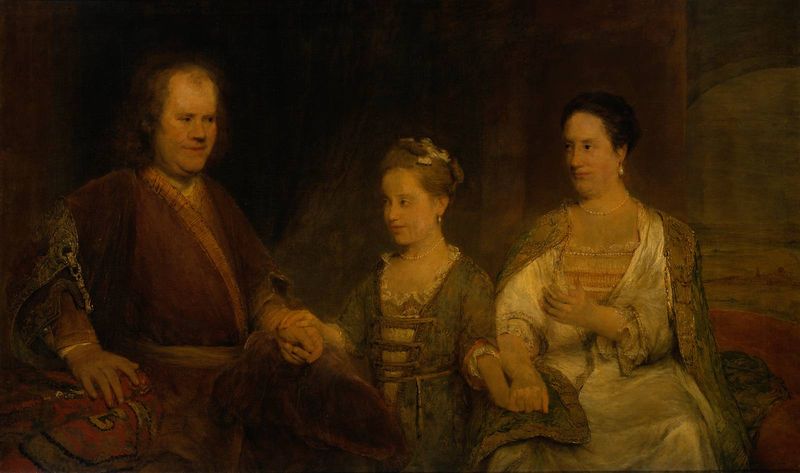
Titel: Hermannus Boerhaave (1668-1738), Professor der Medizin an der Universität von Leiden mit Frau und Tochter
Künstler: Arent de Gelder
Standort: Amsterdam
Institution: Rijksmuseum
Schlagwörter: dunkel, gemälde, gruppe, hand, himmel, mann, umhang, weiß, frauen, gelb, grün, menschen, mädchen, sitzen, braun, brust, finger, frau, frisur, haar, handschuh, handschuhe, kleid, kleider, licht, mund, nacht, nase, ohr, ohrring, raum, schmuck, schwarz, blick, gürtel, rot, beige, malerei, alt, blond, arme, augen, barock, blicke, dienerin, gesicht, haarschmuck, halten, kleidung, kragen, rembrandt, spitze, ärmel, bildnis, gesten, gruppenporträt, herr, holland, hände, portrait, porträt, öl, auge, gewand, gold, haare, interieur, mantel, stoffe, adel, de gelder, decke, drei, eltern, familie, familienbildnis, familienporträt, fassen, frau kind, gewänder, händler, innen, kammerton, kaufmann, kind, klassizismus, mutter, nachthemd, ohrringe, paar, personen, rokkoko, saum, spitzen, tochter, vater, verbindung, dekoltee, seide, lächeln, sofa, düster, haltung, hof, könig, glatze, junge frau, schick, fett, stolz, leinwand, ehefrau, ölmalerei, gruppenbild, fürst, gewäner, hochzeit, bekleidet, hif, ehrenmann, zusammenhalt, famil, dreierbeziehung, adrett, 2 adlige frauen, jände, muttter, haltrn